Question: I am using the extjs (xtype).
When I add this to my panel it looks very ordinary :

The text field should stretch out to the end of the 'File : ' label, and ideally I would want the browse button more to the right. This is how i use it :
'''
layout: {
type: 'anchor'
},
items: [
{
flex: 1,
xtype: 'label',
text: 'Upload',
style: 'font-weight: bold',
height: 22
},
{
flex: 1,
xtype: 'radio',
boxLabel: 'Client [Pfad / Dateiname]',
name: 'radioradio',
itemId:'RadioClientUploadWindow',
checked: 'true'
}, {
flex: 1,
xtype: 'fileuploadfield',
id: 'filedata',
emptyText: 'Select a document to upload...',
fieldLabel: 'File ',
buttonText: 'Browse '
},
'''
Is there some way of making this component look reasonably OK ?
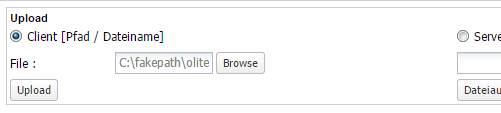
Answer: Oliver,
When designing forms, Sencha had in mind that you would have many fields in your form, so all the labels have the same width to make a consistent look on your screen.
Your form looks weird because you only have one form field there. To adjust your width, just set your 'labelWidth' to whatever is proper to your form (I believe 40 would be right for you), also, I don't think the setting 'flex' works with the 'anchor' layout, try replacing it with 'anchor: 100%'.
This should make your field looks better:
'''
{
xtype: 'fileuploadfield',
anchor: '100%',
labelWidth: 40,
id: 'filedata',
emptyText: 'Select a document to upload...',
fieldLabel: 'File ',
buttonText: 'Browse '
}
'''